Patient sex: M
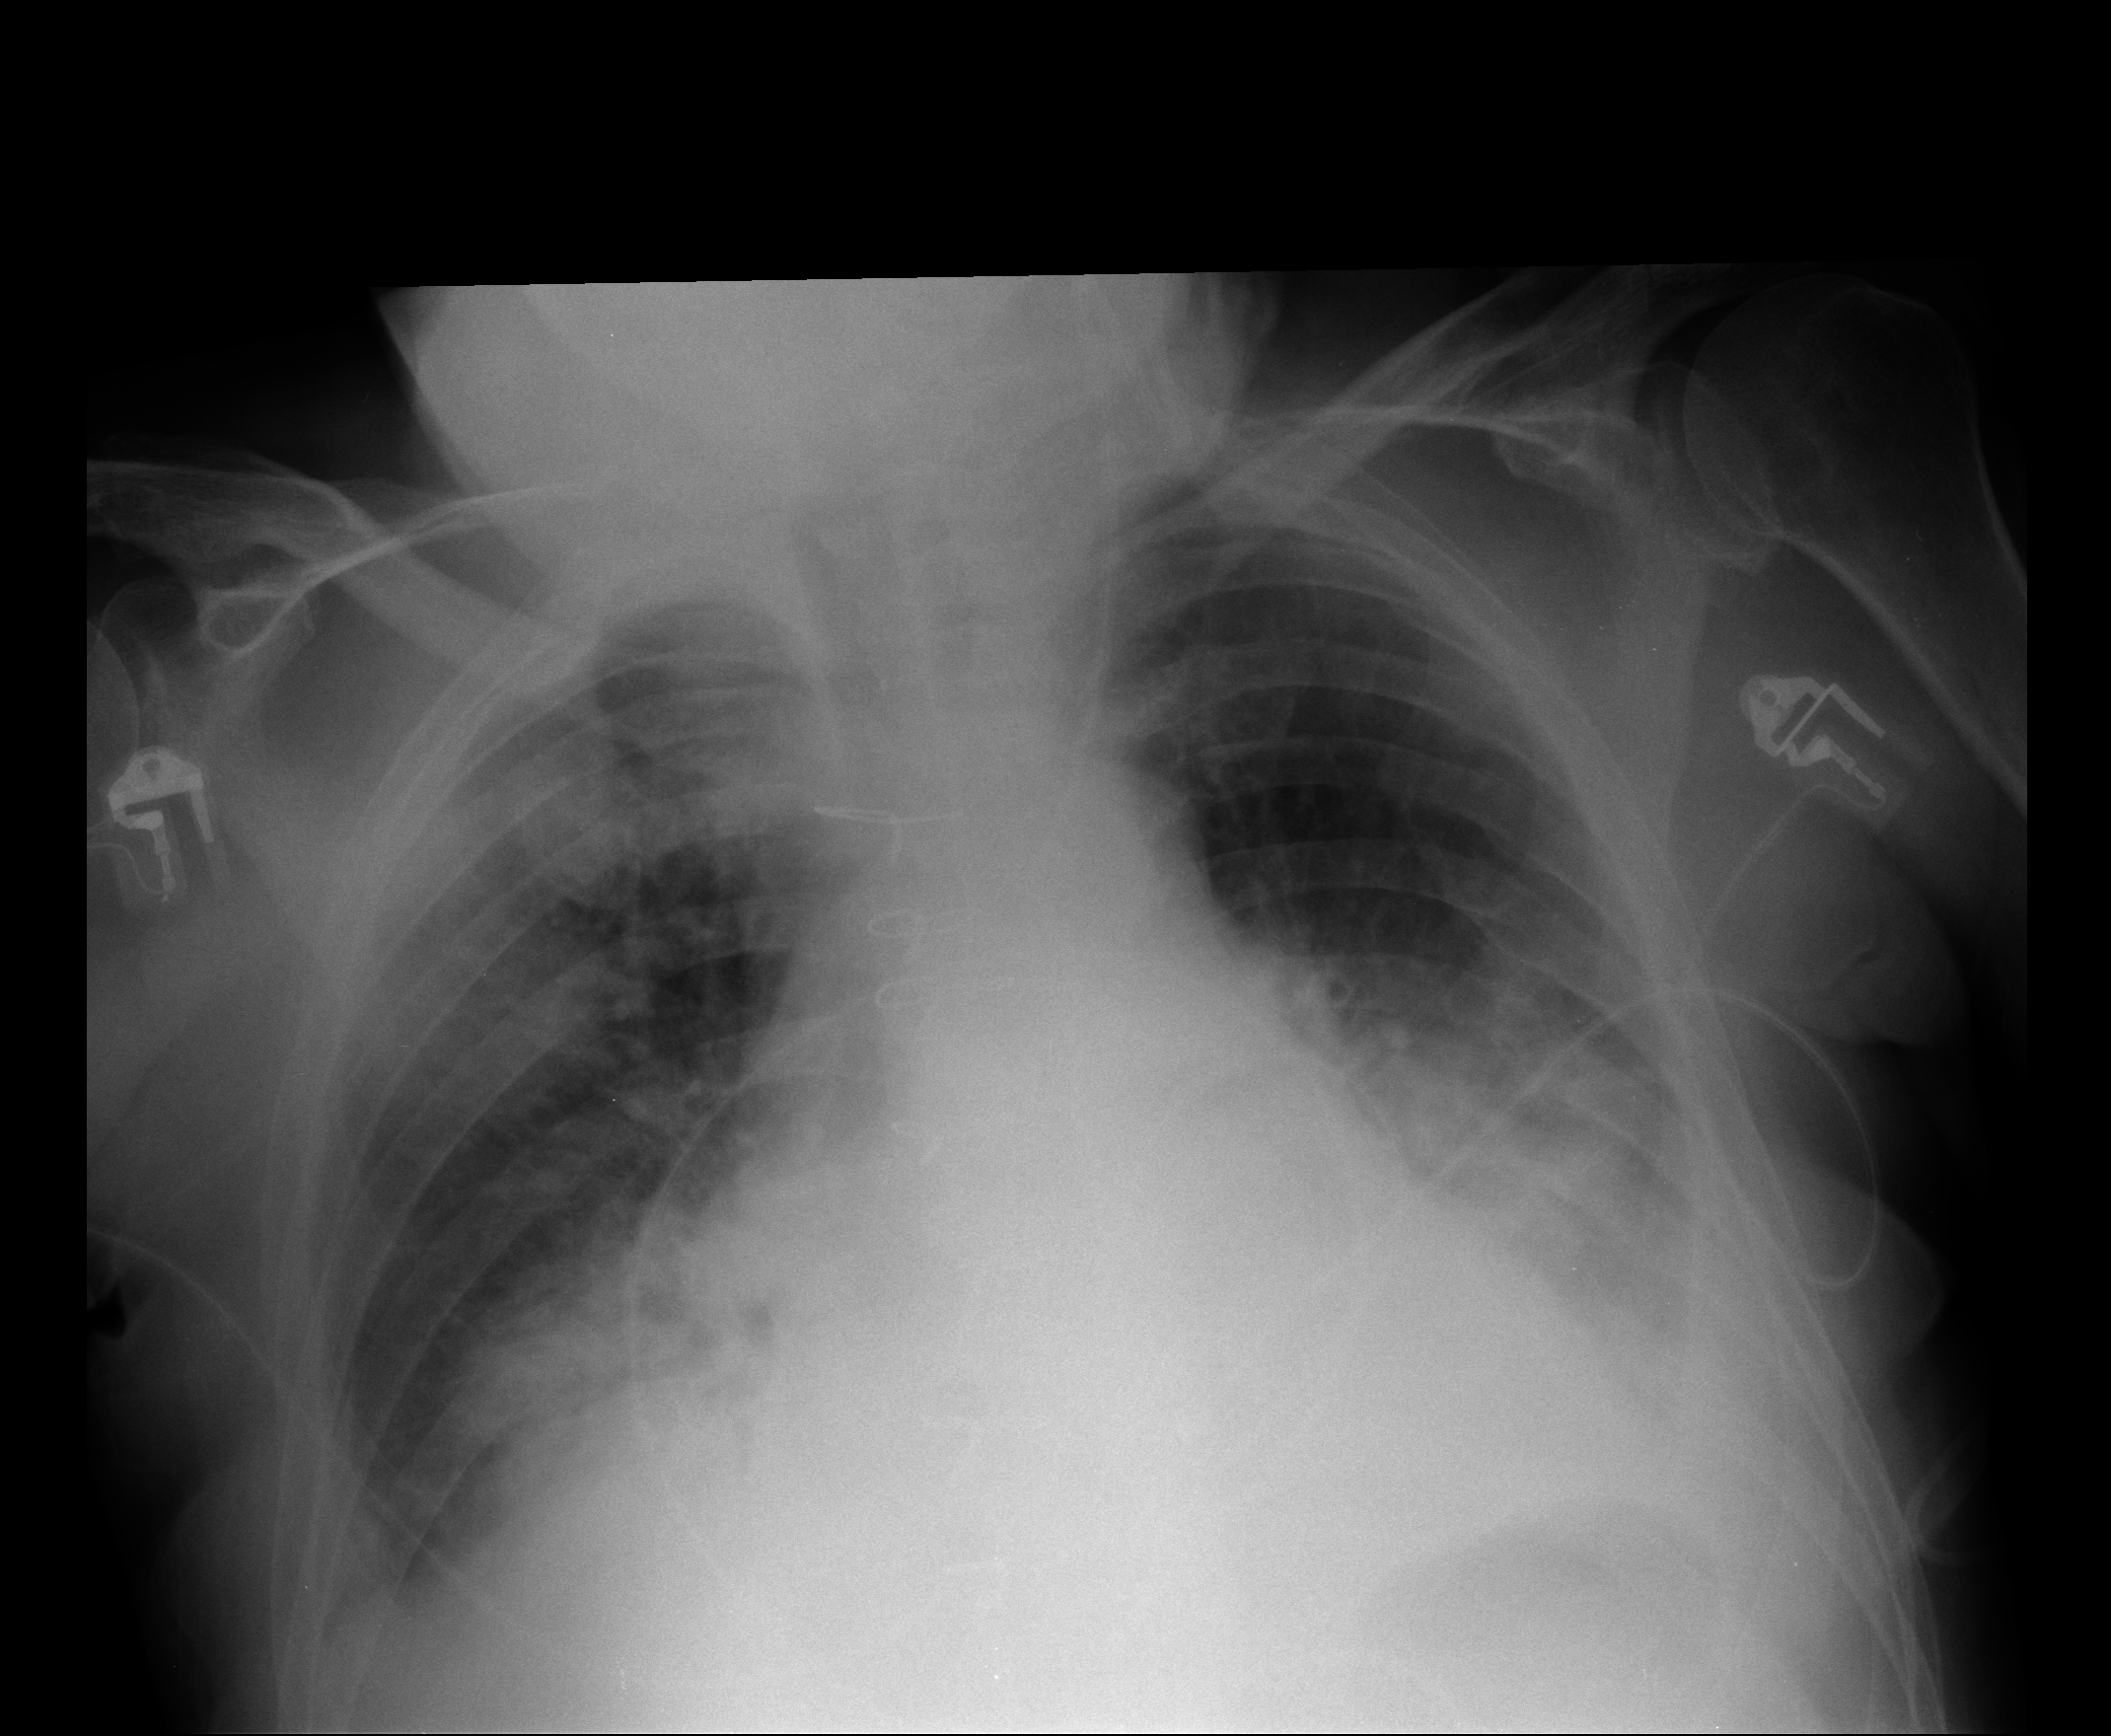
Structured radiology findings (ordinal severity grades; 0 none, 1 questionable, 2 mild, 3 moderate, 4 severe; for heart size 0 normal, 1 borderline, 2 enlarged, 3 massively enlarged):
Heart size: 2
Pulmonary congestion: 2
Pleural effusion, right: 2
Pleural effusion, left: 3
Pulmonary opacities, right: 2
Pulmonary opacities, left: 1
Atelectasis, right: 2
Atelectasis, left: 2